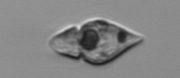
Label: Amphidinium